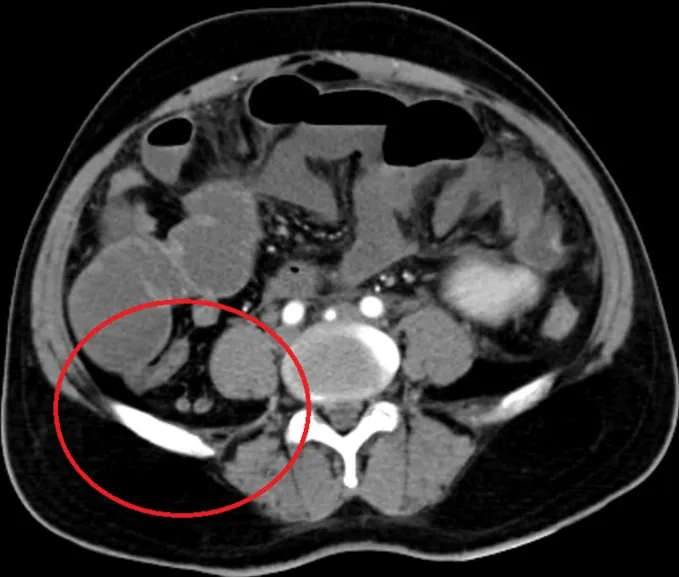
CECT abdomen-red encircled part showing transition point of intestinal obstruction in the distal ileal loop. CECT: contrast-enhanced computed tomography.
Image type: radiology (ct)